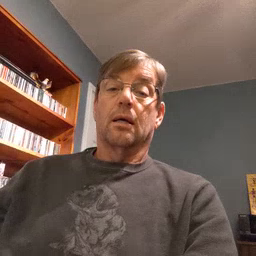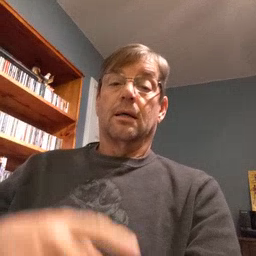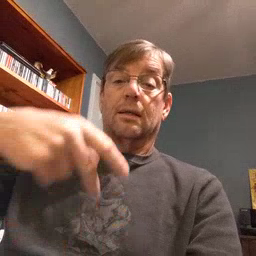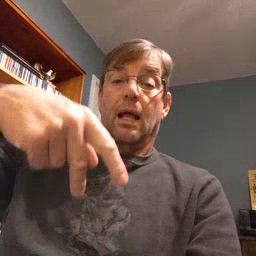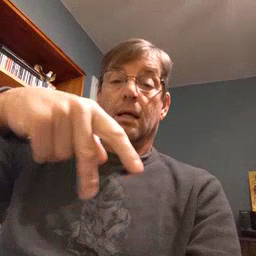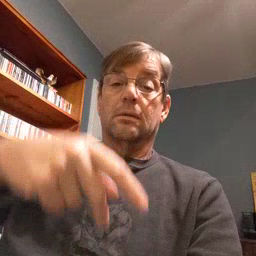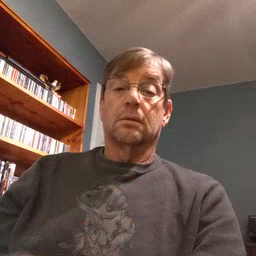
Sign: dance